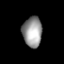
Tissue: lung
Cell type: Endothelial cells
Senescence score: 0.6347
Nuclear area (px): 579
Mean DAPI intensity: 150.045